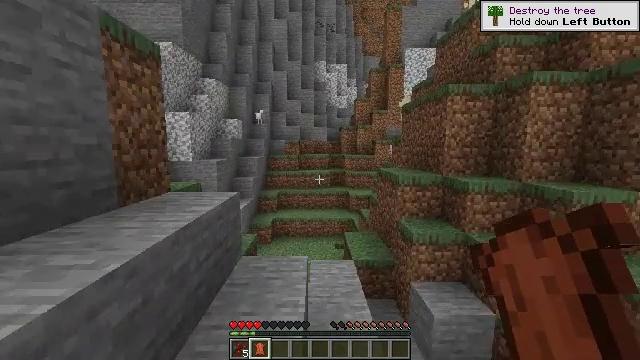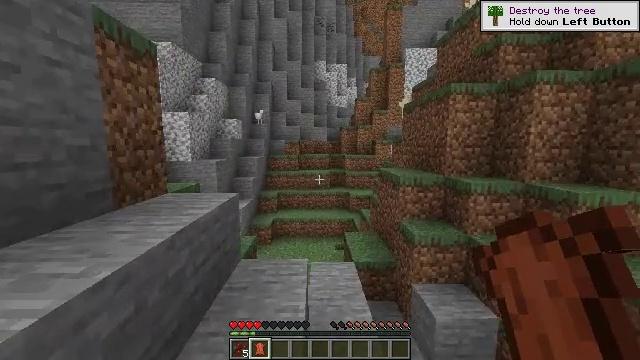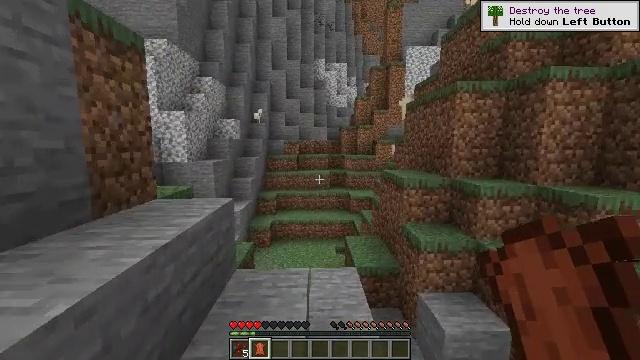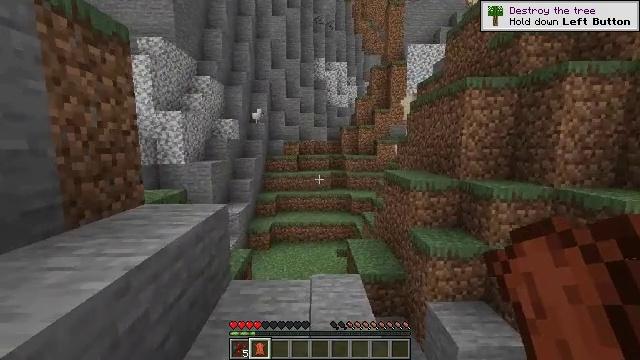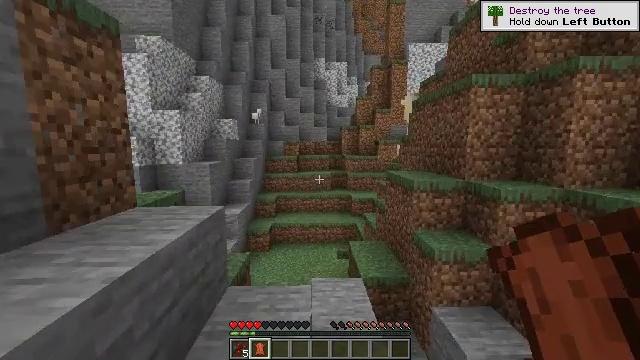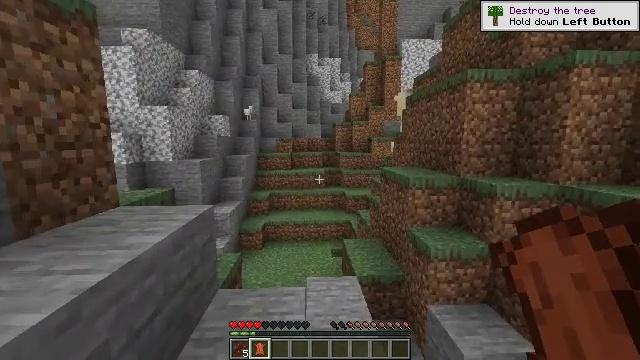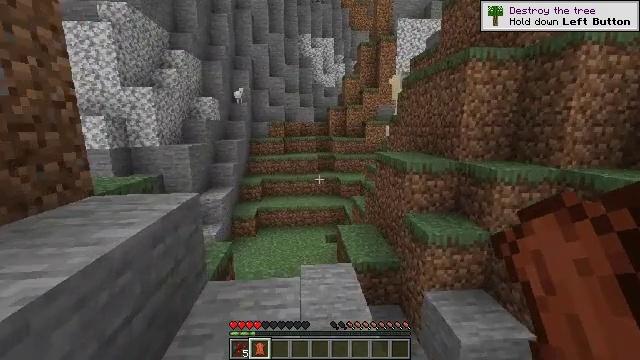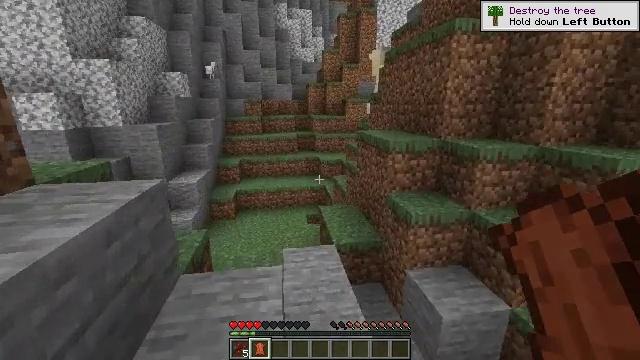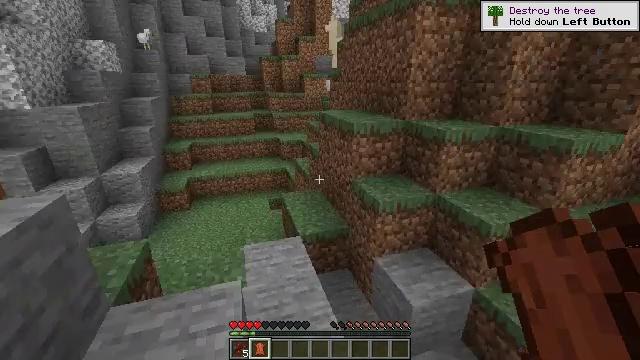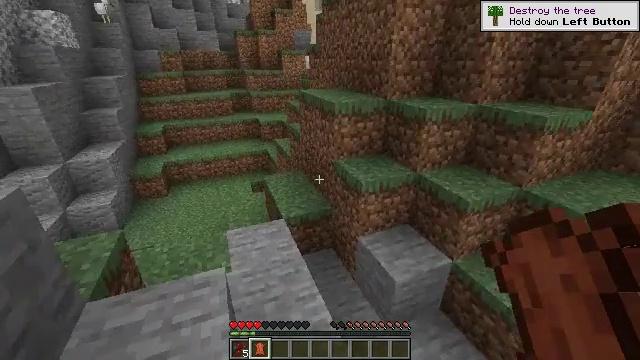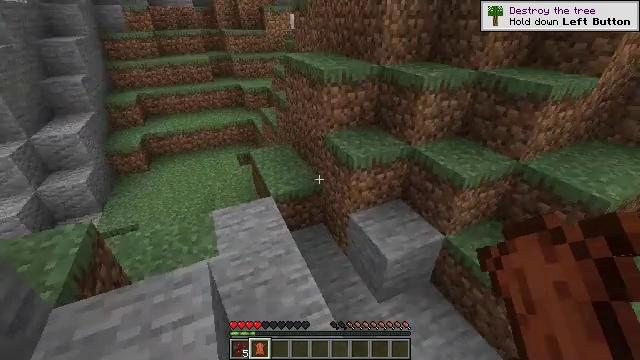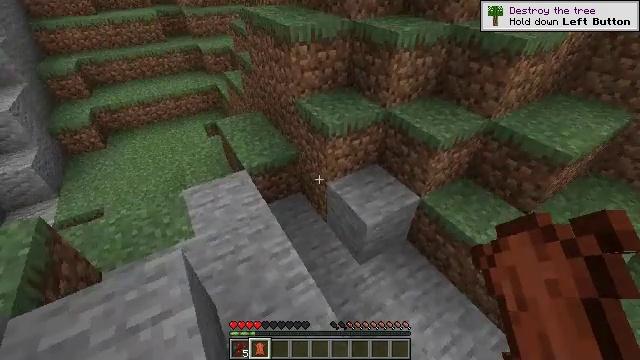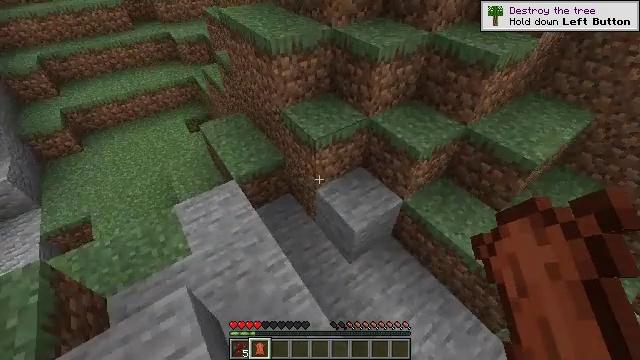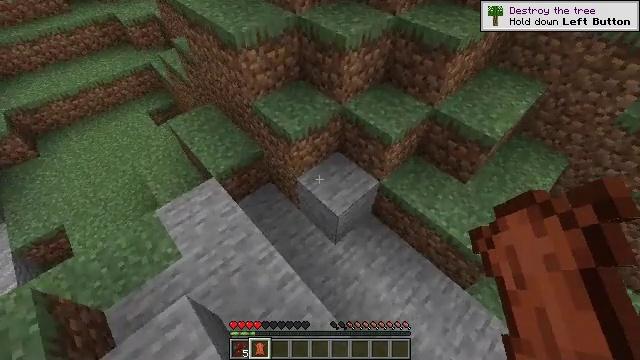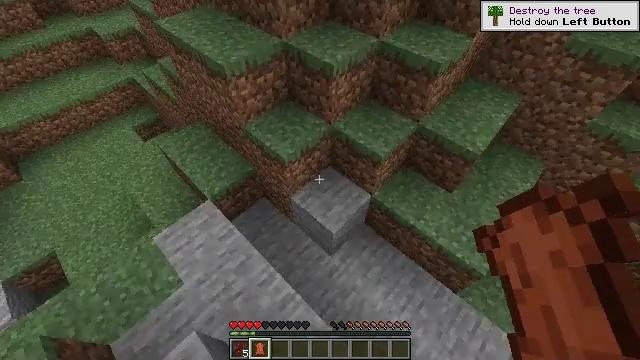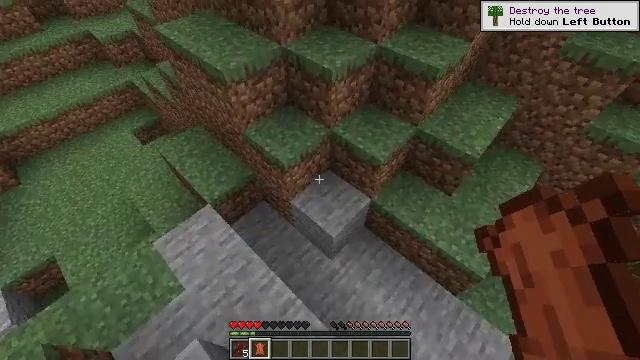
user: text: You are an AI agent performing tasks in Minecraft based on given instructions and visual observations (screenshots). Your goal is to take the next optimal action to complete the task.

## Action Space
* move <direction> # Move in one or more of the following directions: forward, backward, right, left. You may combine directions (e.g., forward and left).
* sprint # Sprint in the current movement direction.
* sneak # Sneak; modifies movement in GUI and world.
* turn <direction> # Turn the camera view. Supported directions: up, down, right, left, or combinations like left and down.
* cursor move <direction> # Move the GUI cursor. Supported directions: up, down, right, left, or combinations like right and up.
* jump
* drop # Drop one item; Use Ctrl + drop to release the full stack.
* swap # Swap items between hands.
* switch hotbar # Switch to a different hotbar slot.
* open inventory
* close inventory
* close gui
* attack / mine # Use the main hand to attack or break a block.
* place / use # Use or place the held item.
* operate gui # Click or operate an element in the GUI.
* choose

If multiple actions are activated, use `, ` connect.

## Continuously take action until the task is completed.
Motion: motion action
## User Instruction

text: Obtain a bee nest using a tool.
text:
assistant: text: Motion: move forward
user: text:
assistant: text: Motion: move forward
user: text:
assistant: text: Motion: move forward
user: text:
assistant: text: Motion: move forward
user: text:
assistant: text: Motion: move forward, turn right
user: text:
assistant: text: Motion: move forward, turn right and down
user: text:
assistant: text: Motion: move forward, turn right and down
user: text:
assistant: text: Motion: move forward, turn right and down
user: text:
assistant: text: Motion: move forward, turn right and down
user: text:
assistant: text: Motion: move forward, turn right and down
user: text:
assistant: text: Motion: move forward, turn right and down, jump
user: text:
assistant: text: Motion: move forward, turn right and down, jump
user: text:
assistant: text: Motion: move forward, turn right and down, jump
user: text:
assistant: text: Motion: turn right, jump
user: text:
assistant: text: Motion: move forward, jump
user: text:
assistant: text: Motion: move forward, turn right and up, jump
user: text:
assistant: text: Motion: move forward, turn right, jump
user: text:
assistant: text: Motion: move forward, turn right, jump
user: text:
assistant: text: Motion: move forward, turn right, jump
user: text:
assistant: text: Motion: move forward, turn right, jump
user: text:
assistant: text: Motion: move forward, jump
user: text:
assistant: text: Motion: move forward, jump
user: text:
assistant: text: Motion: move forward, jump
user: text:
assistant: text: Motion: move forward, jump
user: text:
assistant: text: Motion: move forward, jump
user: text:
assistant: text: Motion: move forward, jump
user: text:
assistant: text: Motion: move forward, jump
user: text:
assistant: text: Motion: move forward, jump
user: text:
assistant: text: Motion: move forward, jump
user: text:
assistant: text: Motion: move forward, jump